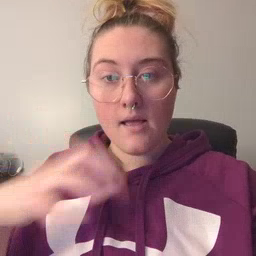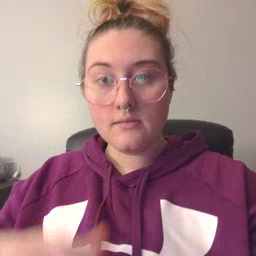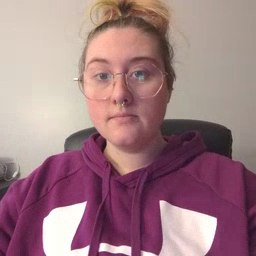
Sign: hot